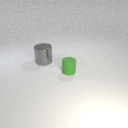
small green rubber cylinder in front of large gray metal cylinder